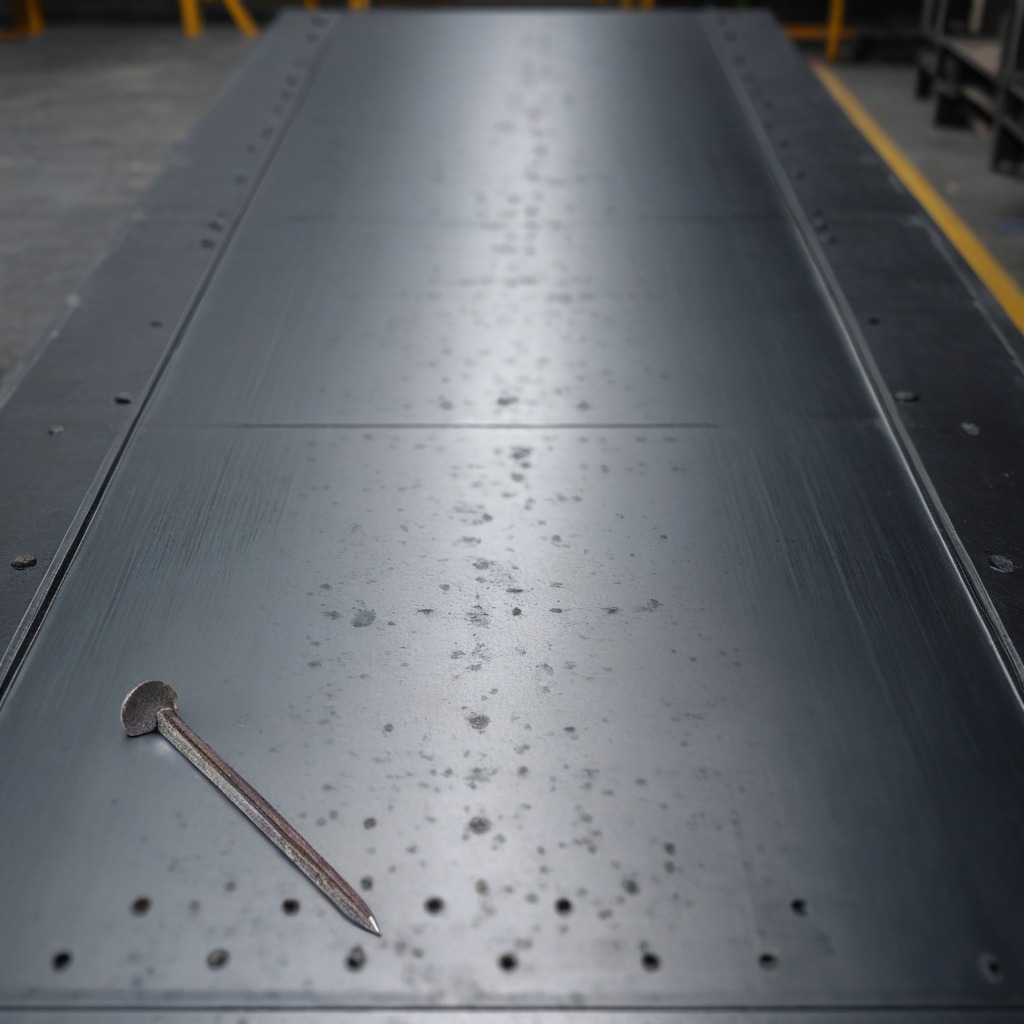
An iron nail is lying on a cold steel table in a mining workshop gritty textures.